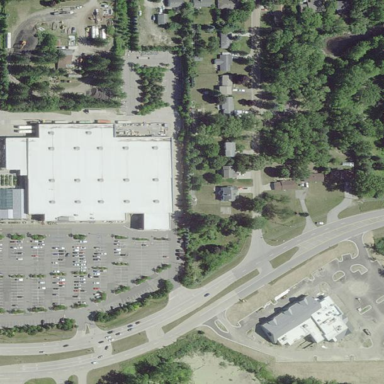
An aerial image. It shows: Retail building.